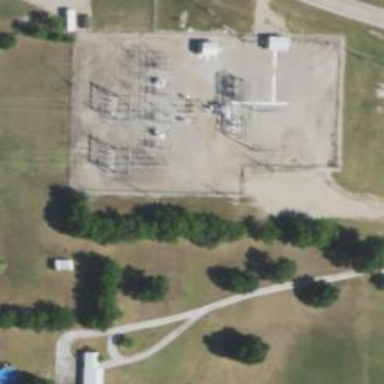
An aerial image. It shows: Switch used for power control.